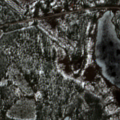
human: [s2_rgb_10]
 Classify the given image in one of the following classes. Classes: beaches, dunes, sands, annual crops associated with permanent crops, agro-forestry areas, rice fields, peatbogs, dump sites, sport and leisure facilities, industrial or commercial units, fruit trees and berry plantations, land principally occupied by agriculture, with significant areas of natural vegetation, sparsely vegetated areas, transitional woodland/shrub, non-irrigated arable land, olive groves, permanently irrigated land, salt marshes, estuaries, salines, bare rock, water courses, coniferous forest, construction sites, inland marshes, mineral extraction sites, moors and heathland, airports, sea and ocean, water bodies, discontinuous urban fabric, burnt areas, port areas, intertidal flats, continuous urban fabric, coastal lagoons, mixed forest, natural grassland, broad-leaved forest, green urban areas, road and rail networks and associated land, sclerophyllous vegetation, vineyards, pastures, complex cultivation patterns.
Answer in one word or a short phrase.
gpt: coniferous forest, transitional woodland/shrub, water bodies